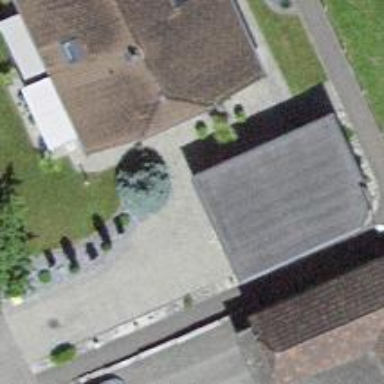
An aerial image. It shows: View of roof of building.